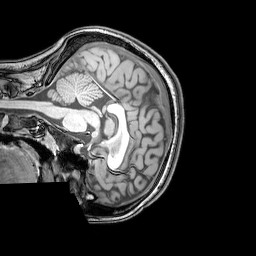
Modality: T1w
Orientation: sagittal
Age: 24
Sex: female
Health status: healthy
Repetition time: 0.081 s
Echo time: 0.037 s